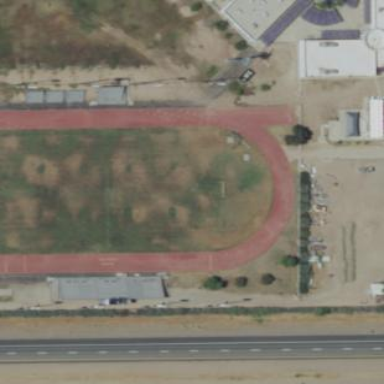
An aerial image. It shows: American football pitch for leisure and sport activities.